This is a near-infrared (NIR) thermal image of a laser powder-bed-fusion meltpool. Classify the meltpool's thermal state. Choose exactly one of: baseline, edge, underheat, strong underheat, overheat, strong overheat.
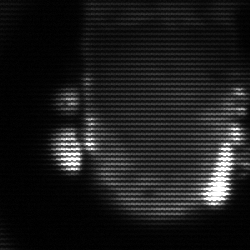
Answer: baseline